Question: I want to parse the links that contain a word 'cricket' in it.
Here is the code.
'''
import urllib.request
import re
from bs4 import BeautifulSoup
import webbrowser
url = "http://www.thehindu.com/"
def hi():
dep = urllib.request.urlopen(url)
soup = BeautifulSoup(dep, "html.parser")
#to parse links that contain word bangladesh in it
for link in soup.find_all('a', href=re.compile("bangladesh")):
tip = link.get('href')
print(tip)
webbrowser.open(tip)
hi()
'''
[This is the output. And I want to open the 2nd link of my output (and ignore the 1st one) with my webbrowser][1]

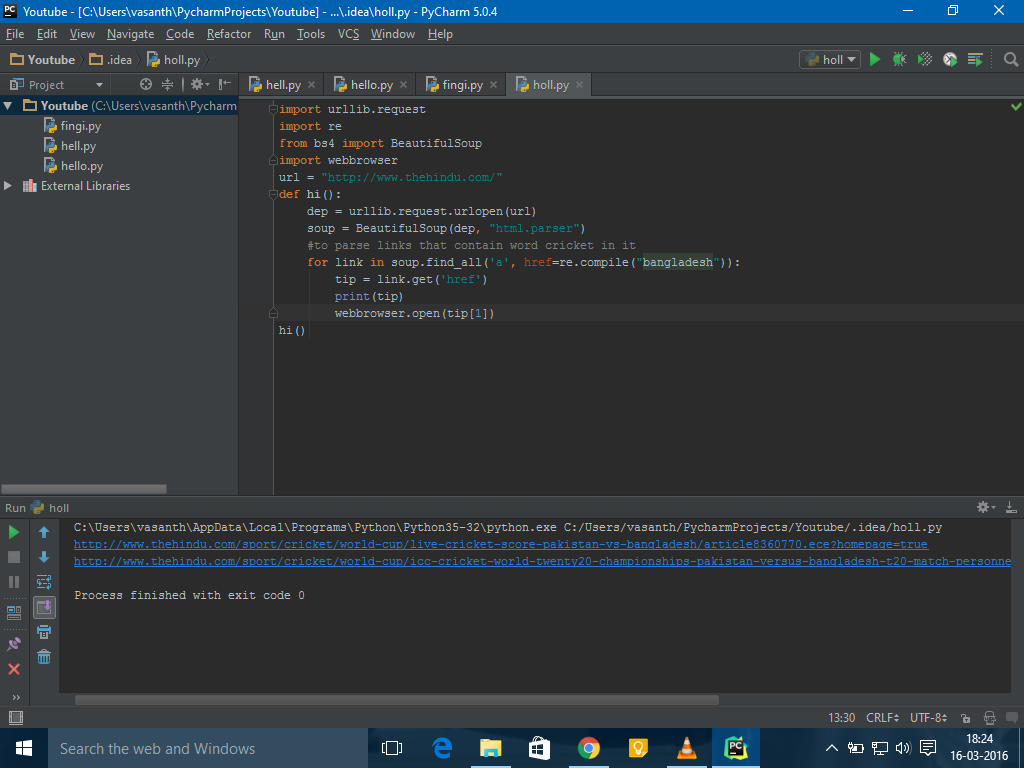
Answer: If you want to open the second link, you can do:
'''
for pos, link in enumerate(soup.find_all('a', href=re.compile("bangladesh"))):
tip = link.get('href')
print(tip)
if (pos + 1) == 2:
webbrowser.open(tip)
'''
<URL>